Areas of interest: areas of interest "Fragrant As Always Botanical Garden"
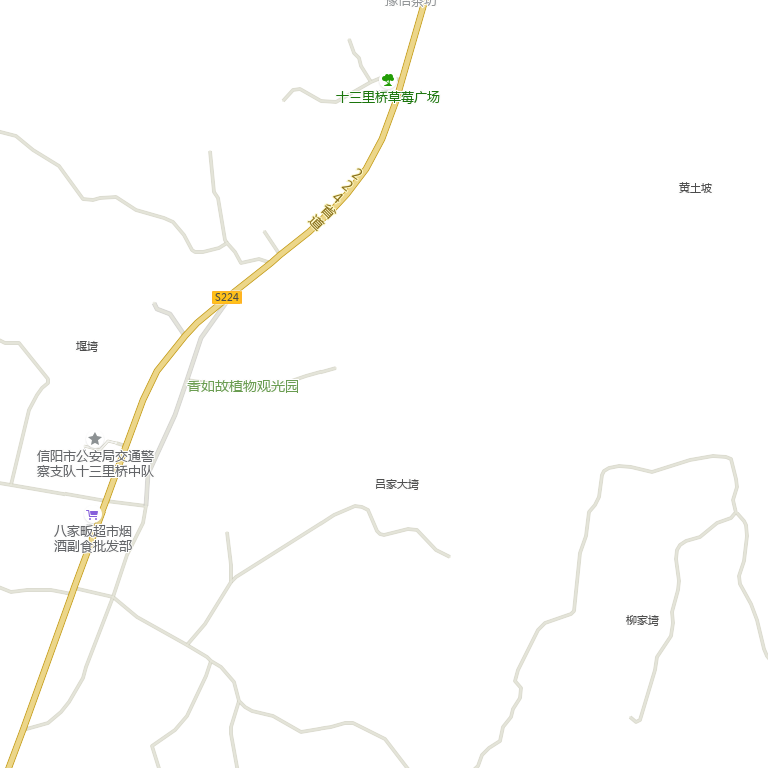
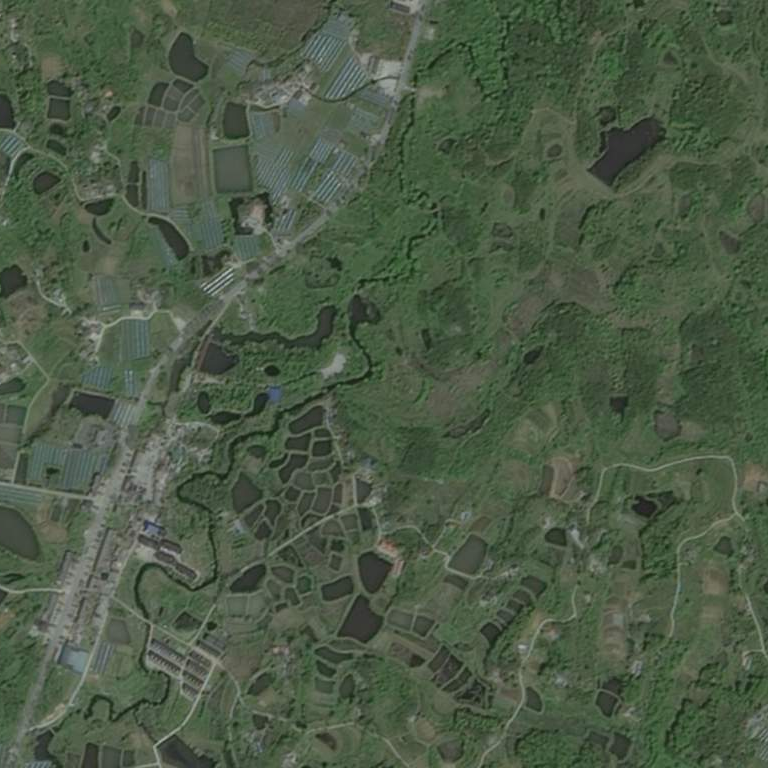